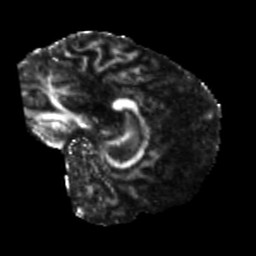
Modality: FA
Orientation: sagittal
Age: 56
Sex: male
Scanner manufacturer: siemens
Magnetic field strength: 3 T
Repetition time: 5.25 s
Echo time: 0.08 s